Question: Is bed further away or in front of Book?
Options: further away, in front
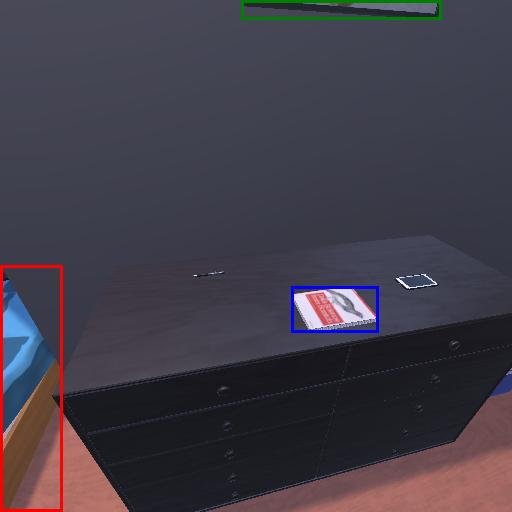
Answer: further away